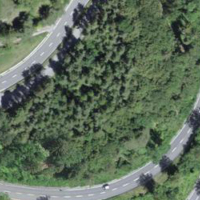
EUNIS habitat code: 44
Species observed at this site:
Prunus avium